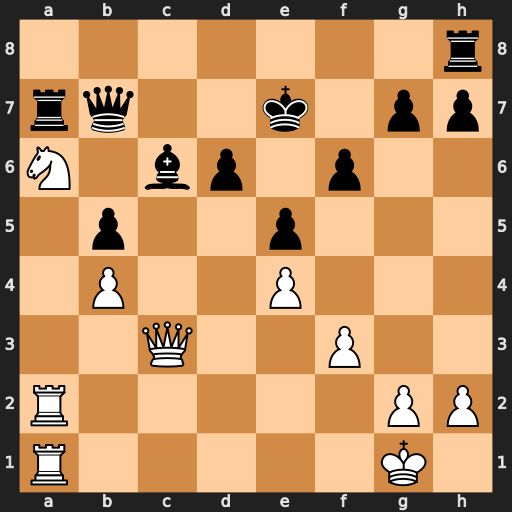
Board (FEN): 7r/rq2k1pp/N1bp1p2/1p2p3/1P2P3/2Q2P2/R5PP/R5K1
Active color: w
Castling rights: -
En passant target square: -
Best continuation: Nc5 Rxa2 Nxb7 Rxa1+ Qxa1